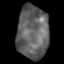
Tissue: lung
Cell type: Fibroblasts
Senescence score: 0.2174
Nuclear area (px): 1645
Mean DAPI intensity: 97.725